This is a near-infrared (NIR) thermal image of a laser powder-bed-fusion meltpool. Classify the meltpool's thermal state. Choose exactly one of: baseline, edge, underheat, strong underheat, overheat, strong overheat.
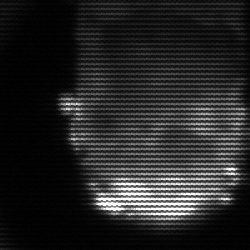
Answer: baseline